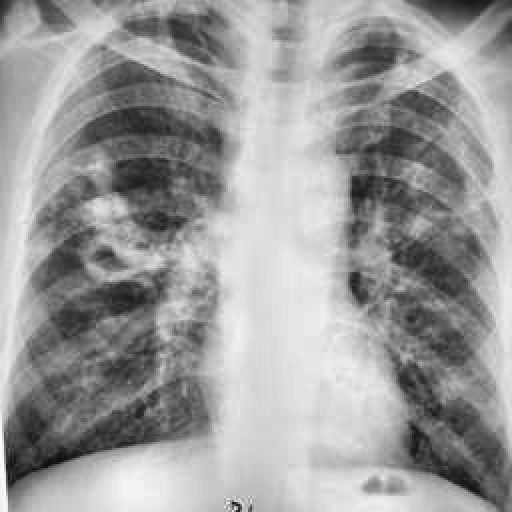
Finding: TUBERCULOSIS